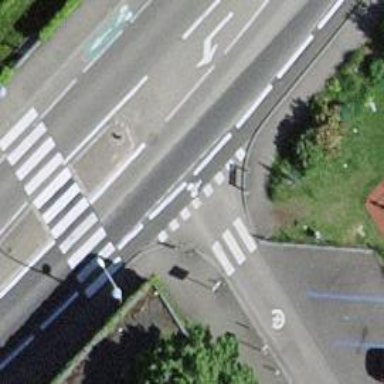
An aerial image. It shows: Road with "give way" sign.